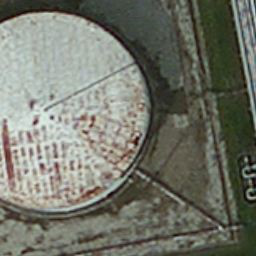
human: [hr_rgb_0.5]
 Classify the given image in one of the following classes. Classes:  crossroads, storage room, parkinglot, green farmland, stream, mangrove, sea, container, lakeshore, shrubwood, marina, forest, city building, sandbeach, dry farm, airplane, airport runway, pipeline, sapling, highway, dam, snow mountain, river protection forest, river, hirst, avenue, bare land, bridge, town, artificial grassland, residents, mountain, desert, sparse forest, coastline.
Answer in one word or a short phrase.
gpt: storage room